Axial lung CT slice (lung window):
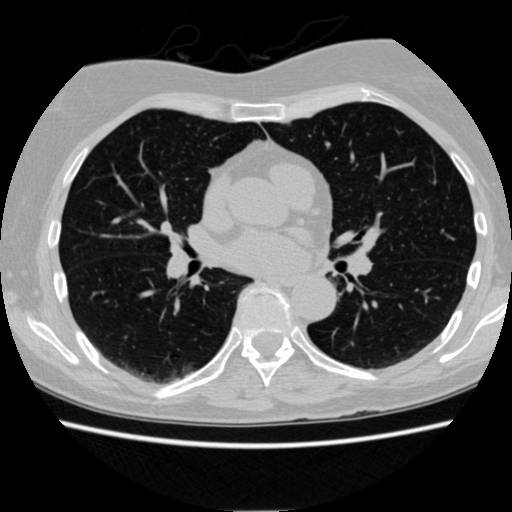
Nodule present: no